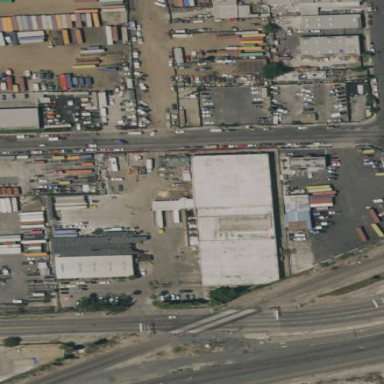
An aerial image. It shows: Factory building.